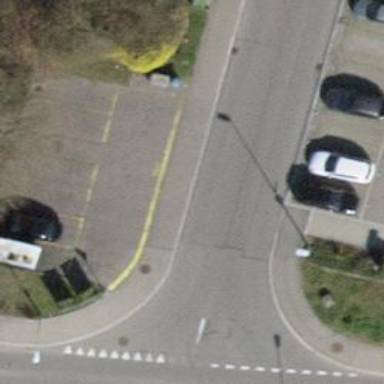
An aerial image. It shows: Uncontrolled and unmarked road crossing.